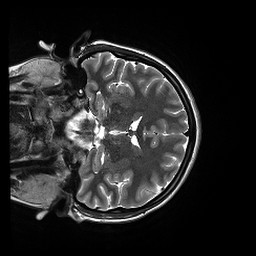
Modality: T2w
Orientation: coronal
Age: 19
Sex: male
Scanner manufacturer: siemens
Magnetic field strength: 3 T
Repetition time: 13.52 s
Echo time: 0.088 s